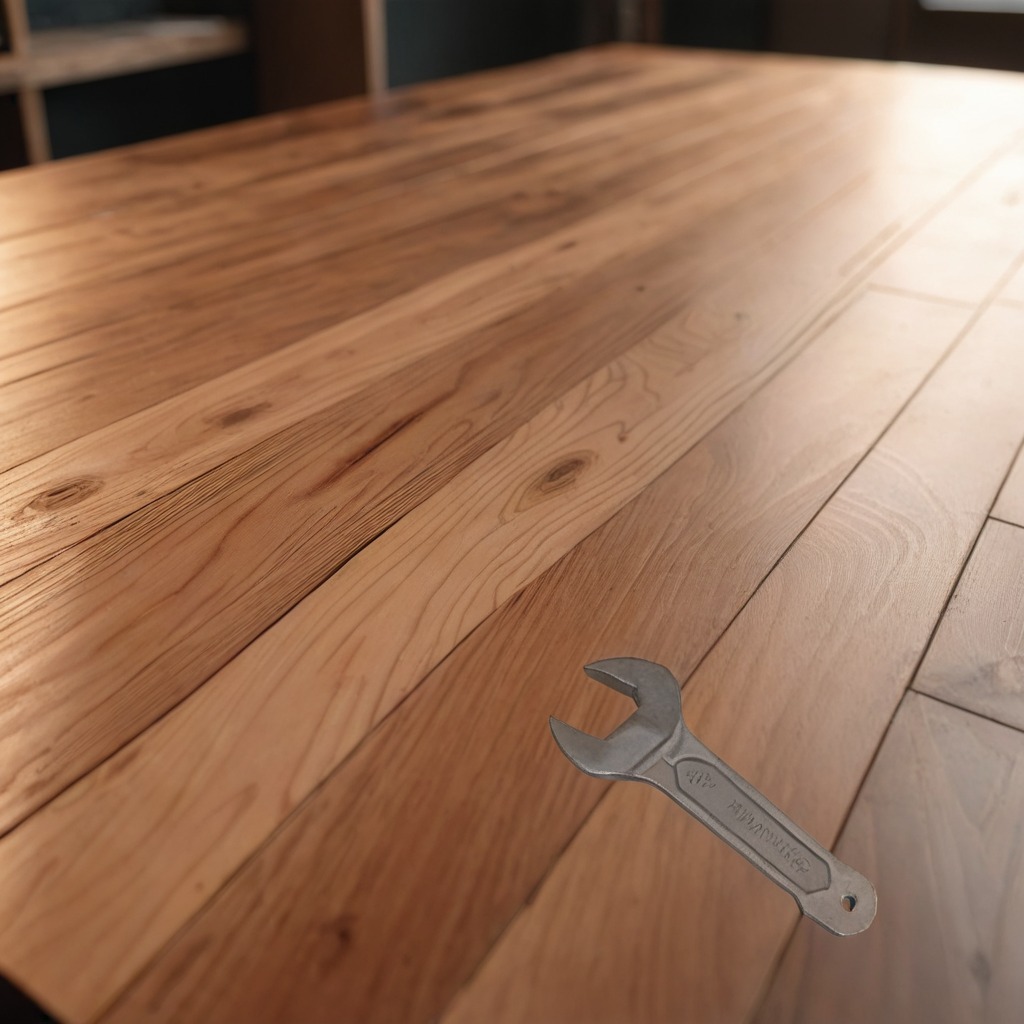
An wrench is lying on the wooden table.